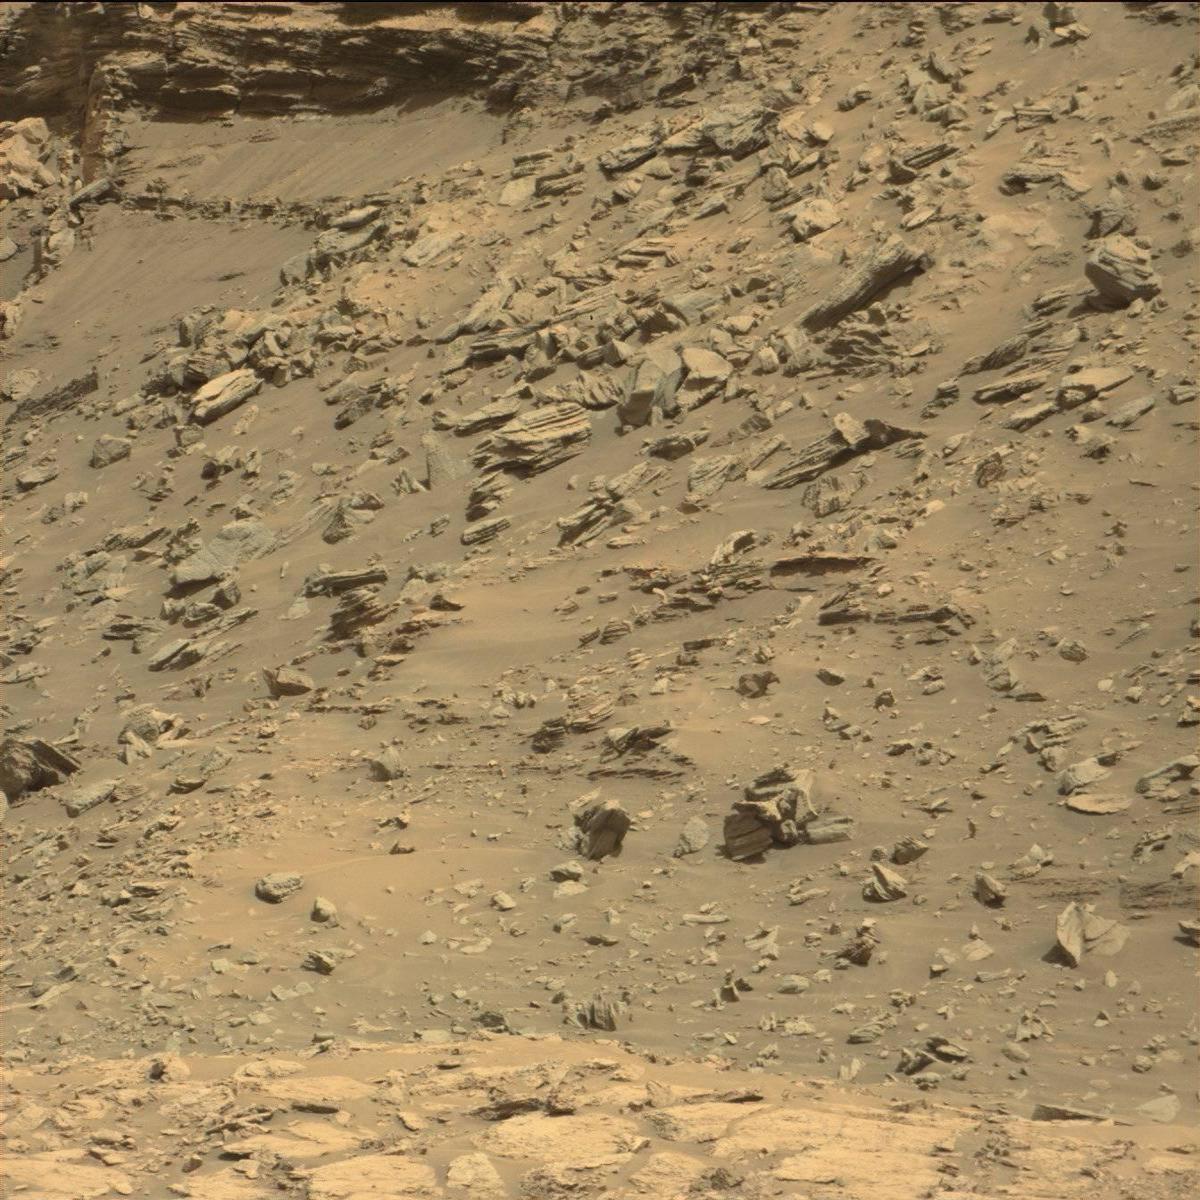
Terrain classes present: Bedrock, Sand / Soil